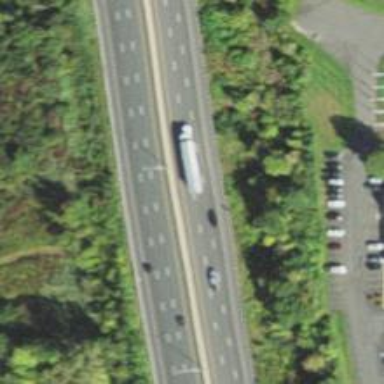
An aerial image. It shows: Motorway.